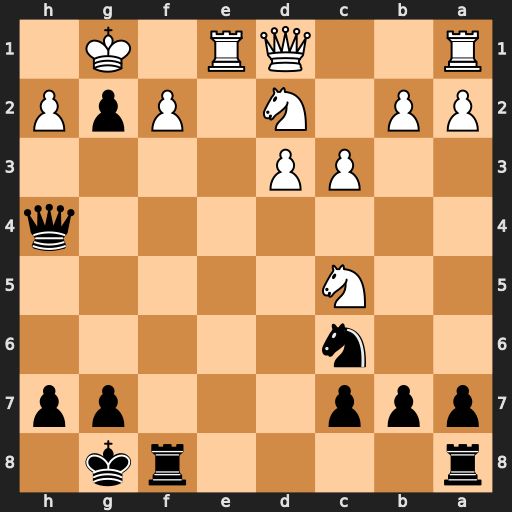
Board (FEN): r4rk1/ppp3pp/2n5/2N5/7q/2PP4/PP1N1PpP/R2QR1K1
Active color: b
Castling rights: -
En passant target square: -
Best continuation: Qxf2#